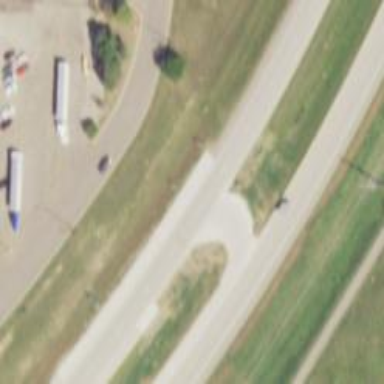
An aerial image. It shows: Trunk link highway.